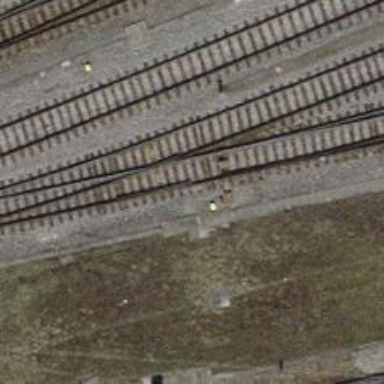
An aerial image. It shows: Railway switch.